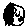
Label: moon